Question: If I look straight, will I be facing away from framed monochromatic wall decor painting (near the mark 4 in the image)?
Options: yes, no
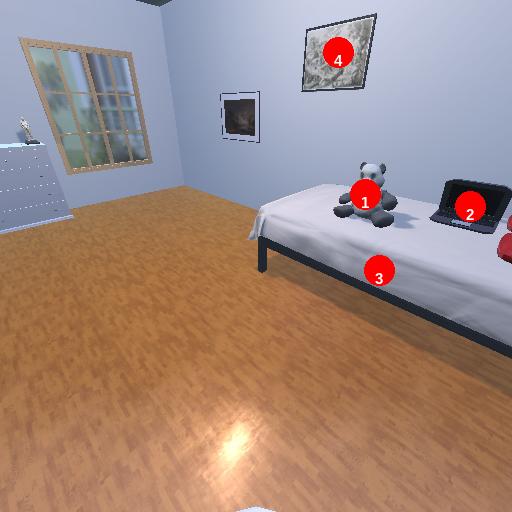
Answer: yes